Question: I am getting this nullable column error message in Entity Framework 4.1 - when the column is not actually nullable:
'''
Non-nullable column MyView.RunningTotal in table TransactionListView
is mapped to a nullable entity property.
'''
But you can see from the screenshots below that the column is not nullable and that the entity property is not nullable either. So why is this error occurring?

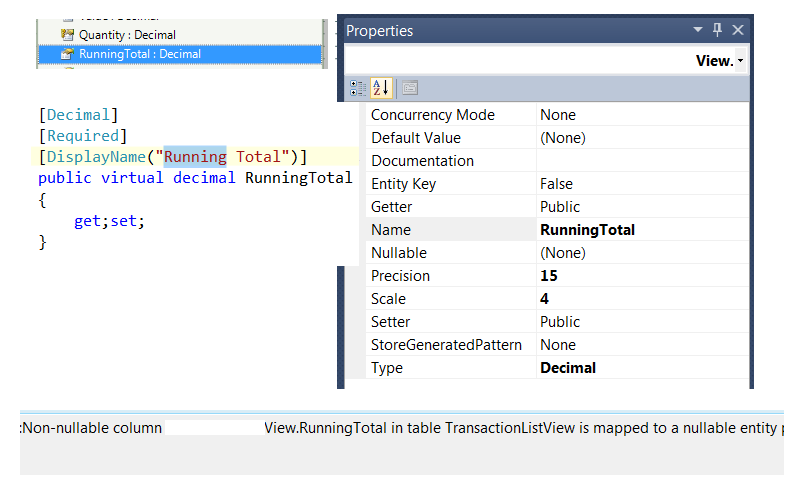
Answer: The straight-forward solution is to manually specify Nullable parameter to True.